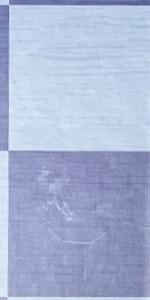
Label: Empty